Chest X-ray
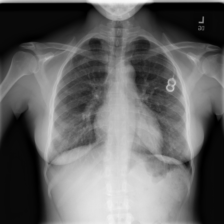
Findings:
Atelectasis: negative
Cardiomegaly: negative
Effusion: negative
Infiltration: negative
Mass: negative
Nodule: negative
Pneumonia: negative
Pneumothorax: negative
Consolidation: negative
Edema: negative
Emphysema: negative
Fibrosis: negative
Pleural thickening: negative
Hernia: negative